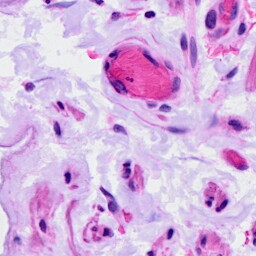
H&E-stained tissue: Ovarian